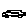
Label: car